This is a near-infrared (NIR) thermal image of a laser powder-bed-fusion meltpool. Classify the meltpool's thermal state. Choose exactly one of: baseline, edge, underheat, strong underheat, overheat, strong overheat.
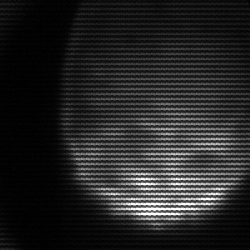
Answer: edge